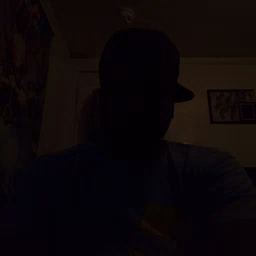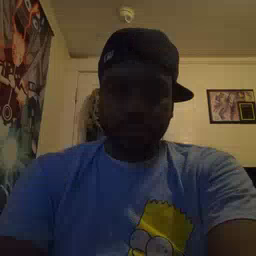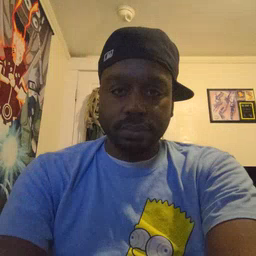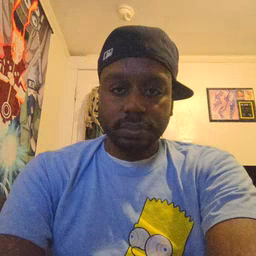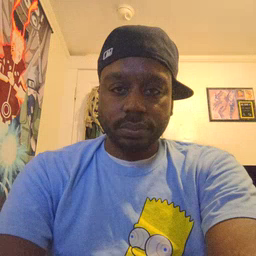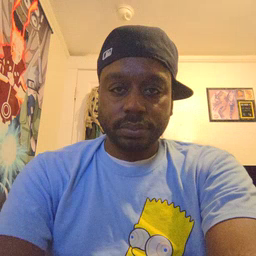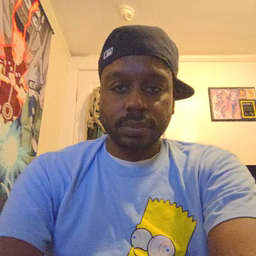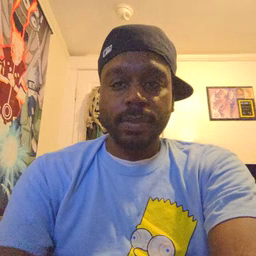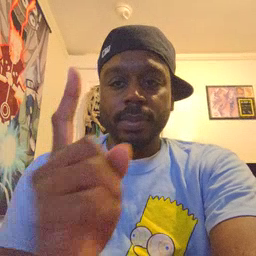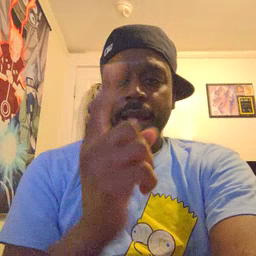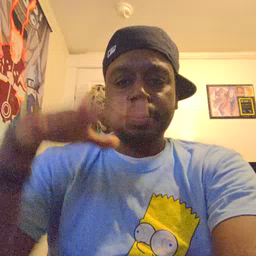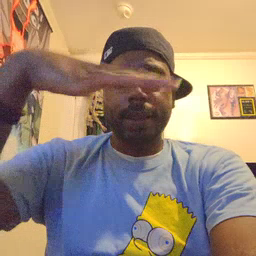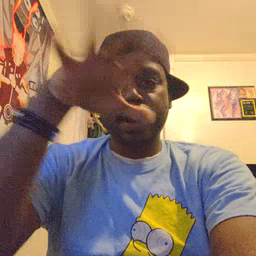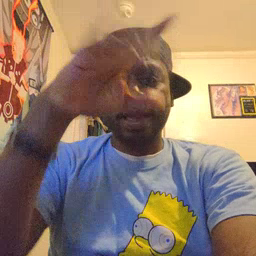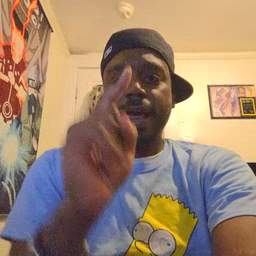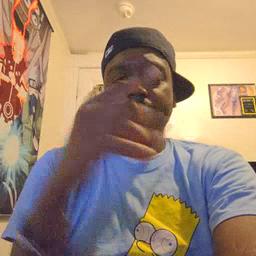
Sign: helicopter